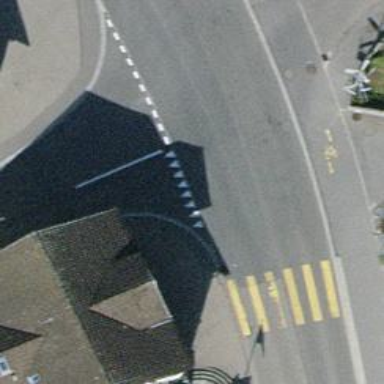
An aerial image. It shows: Public transport stop position.